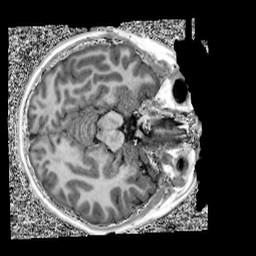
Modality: UNIT1
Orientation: axial
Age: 10
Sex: female
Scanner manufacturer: siemens
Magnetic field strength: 3 T
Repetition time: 4 s
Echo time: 0.00303 s